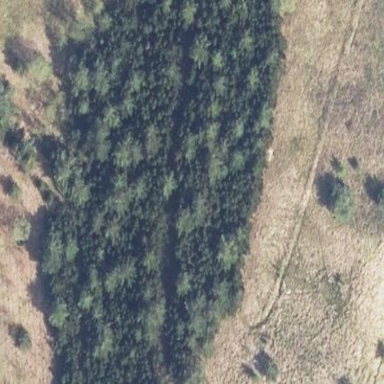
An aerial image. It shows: Forest with mixed types of leaves.